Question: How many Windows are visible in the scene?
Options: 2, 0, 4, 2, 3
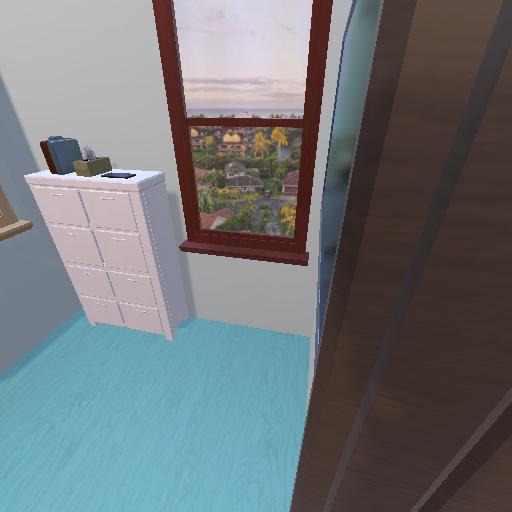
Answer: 2